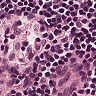
Metastatic tissue present: no